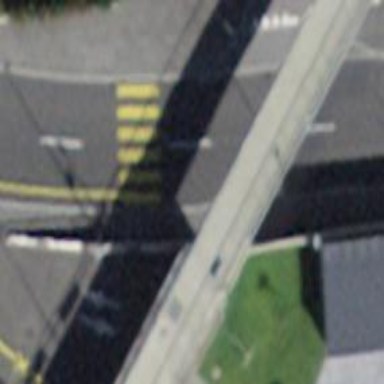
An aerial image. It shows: Uncontrolled zebra crossing on the road.